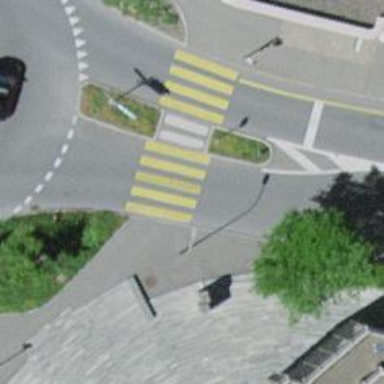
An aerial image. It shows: Uncontrolled zebra crossing with central island.